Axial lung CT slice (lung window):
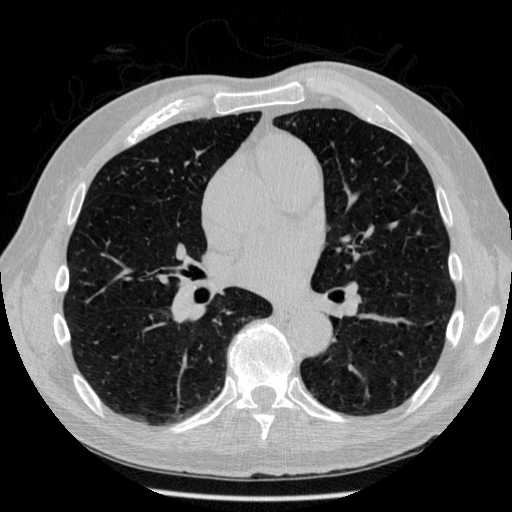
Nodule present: no